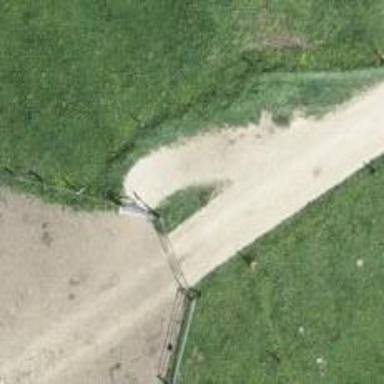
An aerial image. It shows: Gravel track with grade 2 tracktype.